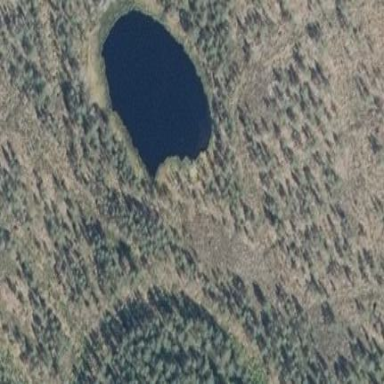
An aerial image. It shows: Pond with natural water.